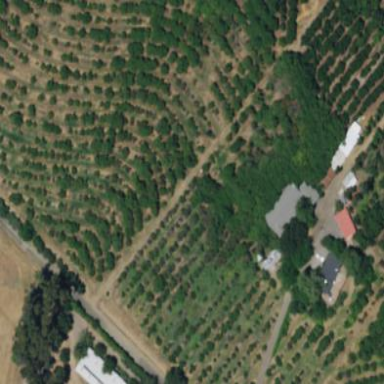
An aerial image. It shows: Orchard.